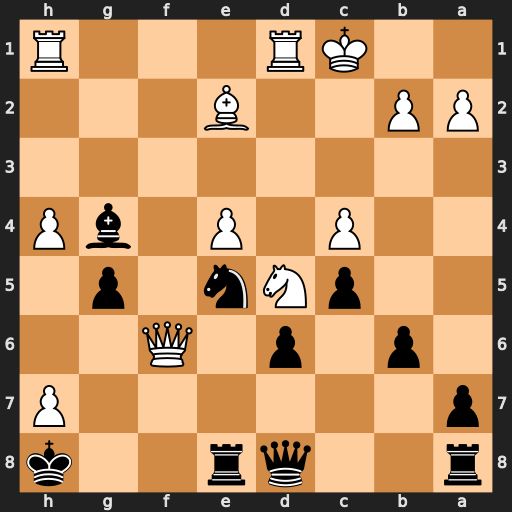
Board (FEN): r2qr2k/p6P/1p1p1Q2/2pNn1p1/2P1P1bP/8/PP2B3/2KR3R
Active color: b
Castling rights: -
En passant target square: -
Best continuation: Qxf6 Nxf6 Bxe2